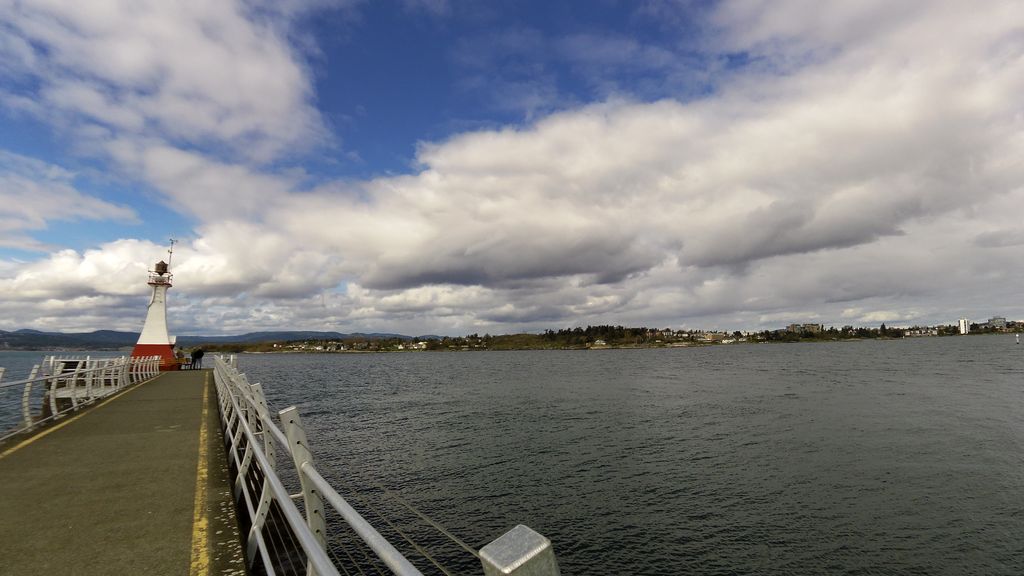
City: victoria